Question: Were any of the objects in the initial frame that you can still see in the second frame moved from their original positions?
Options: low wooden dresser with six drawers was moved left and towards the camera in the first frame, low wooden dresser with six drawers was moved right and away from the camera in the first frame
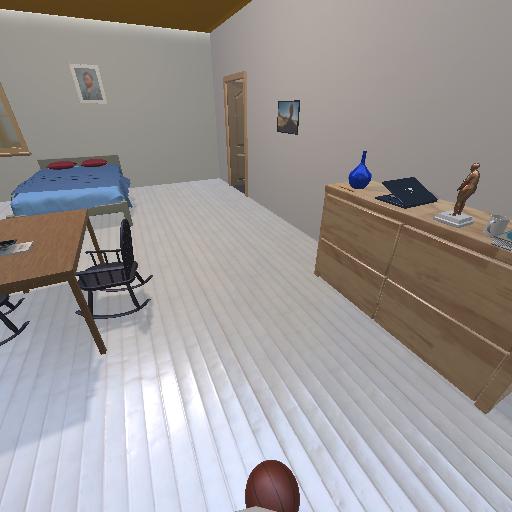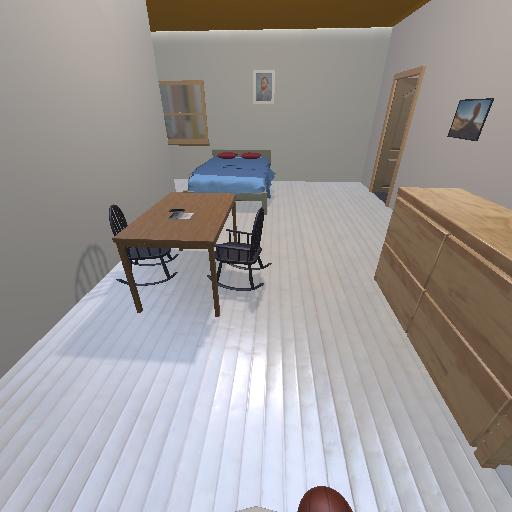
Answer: low wooden dresser with six drawers was moved left and towards the camera in the first frame